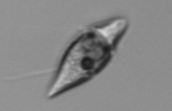
Label: Amphidinium